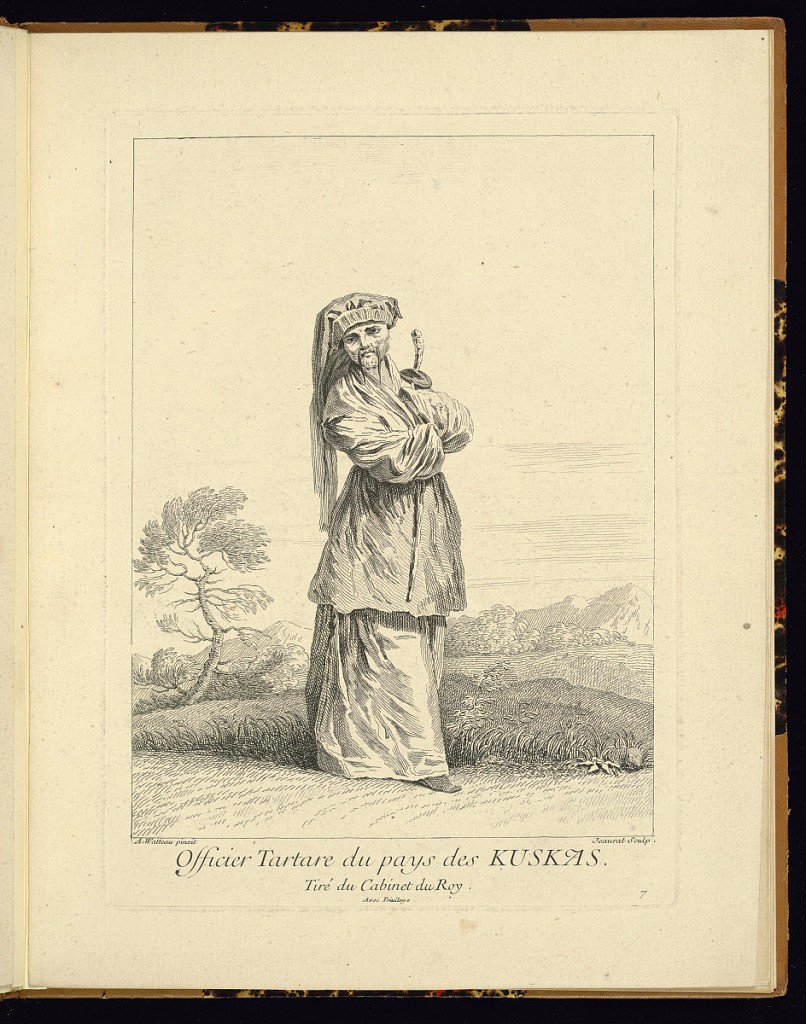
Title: Officier Tartare du pays des Kuskas
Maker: Antoine Watteau, French, 1684–1721
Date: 1731
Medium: Etching on paper
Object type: Print
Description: A standing man in a landscape with a sword on his back and arms crossed. Trees and mountains in the background. The plate is signed, titled, and numbered.